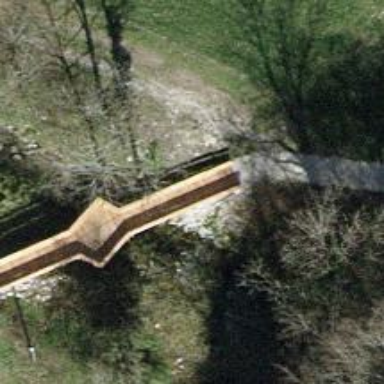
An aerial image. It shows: Path on boardwalk bridge.